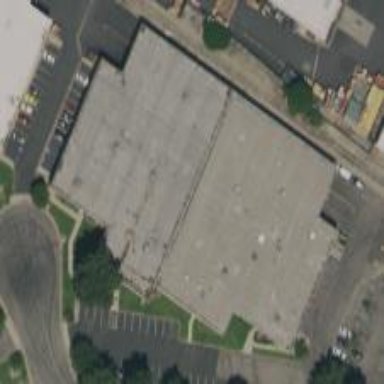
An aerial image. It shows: Warehouse.